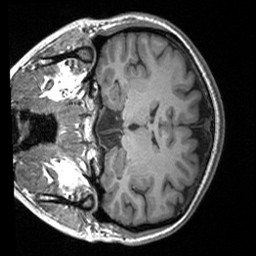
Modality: T1w
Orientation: coronal
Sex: female
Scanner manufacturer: siemens
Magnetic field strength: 3 T
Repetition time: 1.9 s
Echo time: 0.00252 s